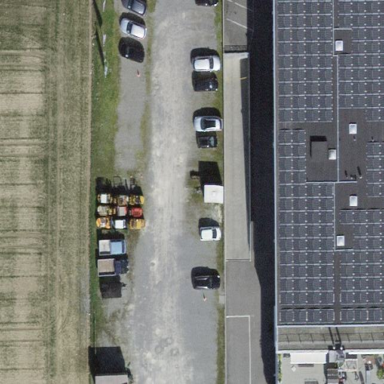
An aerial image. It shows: Parking space is available.